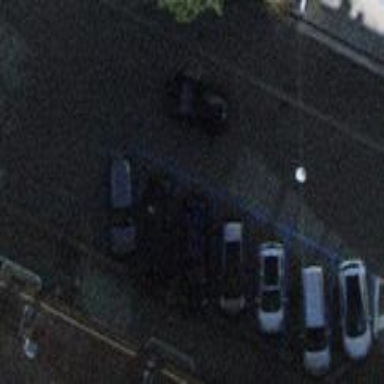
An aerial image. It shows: Parking lane designated for parking.